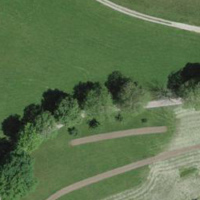
EUNIS habitat code: 25
Species observed at this site:
Fragaria vesca